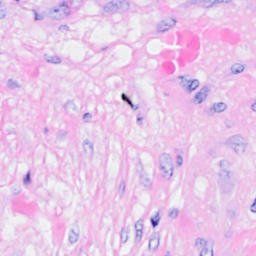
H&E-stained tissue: Breast